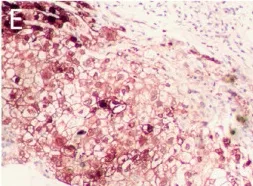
Ki67 (about 40.
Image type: pathology (immunostaining)